Question: Am trying to achieve this without using image as background, wanted to be done in xlm drawable

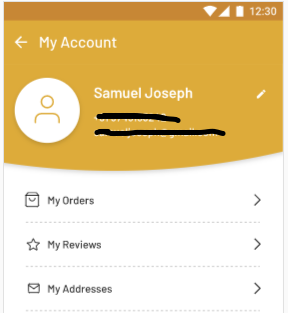
Answer: Use this
'''
<layer-list xmlns:android="http://schemas.android.com/apk/res/android">
<item>
<shape xmlns:android="http://schemas.android.com/apk/res/android"
android:shape="rectangle">
<solid android:color="#FFFFFF" />
</shape>
</item>
<item
android:bottom="0dp"
android:left="-200dp"
android:right="-200dp"
android:top="-340dp">
<shape
android:shape="oval">
<solid android:color="@color/dark_orange" />
</shape>
</item>
'''
Change left-right margin as per your requirements. That will change curve.<URL>